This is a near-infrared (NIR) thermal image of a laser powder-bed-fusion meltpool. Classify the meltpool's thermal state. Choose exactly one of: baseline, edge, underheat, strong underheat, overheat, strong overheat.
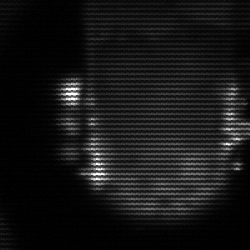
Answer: baseline